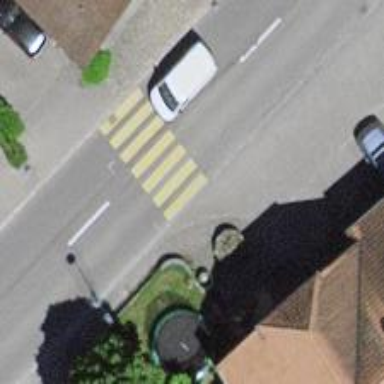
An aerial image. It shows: Zebra crossing on the road.